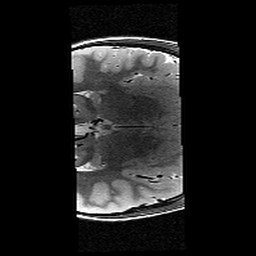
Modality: T2w
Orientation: axial
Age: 12
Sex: male
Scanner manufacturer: siemens
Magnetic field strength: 3 T
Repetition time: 8.46 s
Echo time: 0.067 s